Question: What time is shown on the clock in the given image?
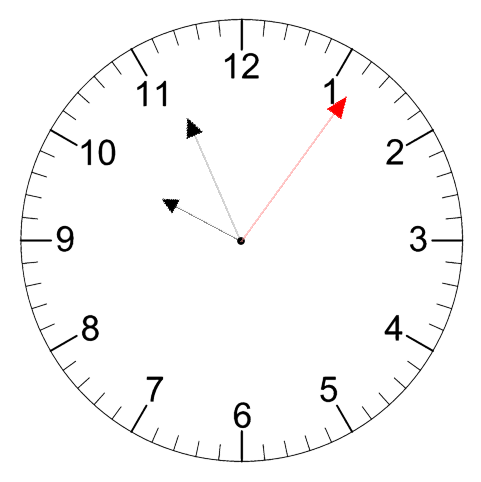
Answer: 09:56:06